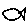
Label: fish